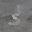
Label: 3